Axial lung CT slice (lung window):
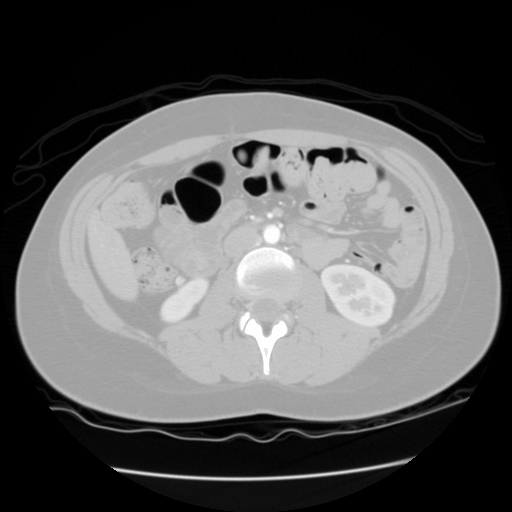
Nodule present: no